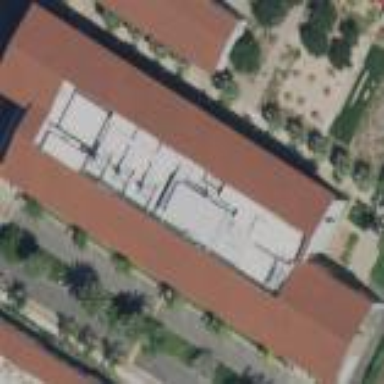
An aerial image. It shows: College building.